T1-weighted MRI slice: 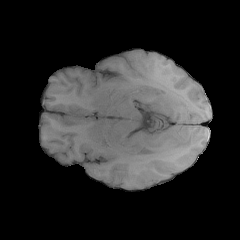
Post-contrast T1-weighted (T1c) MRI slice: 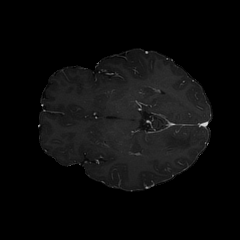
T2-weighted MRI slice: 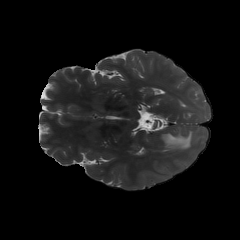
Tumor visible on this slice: yes